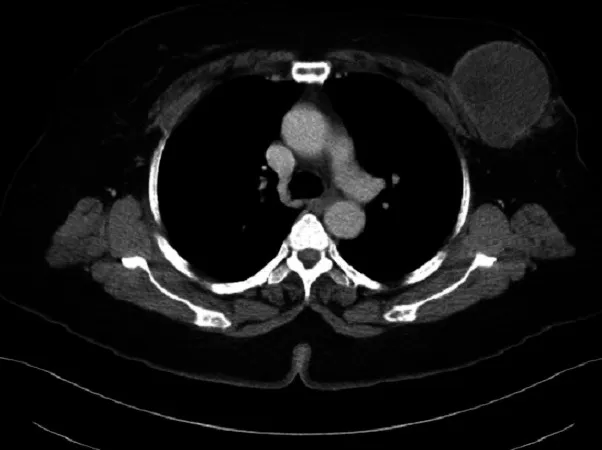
Axial CT image shows left breast mass with internal septations and peripheral enhancement.
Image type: radiology (ct)